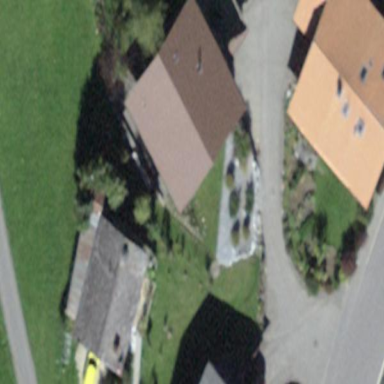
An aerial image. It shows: Residential building.